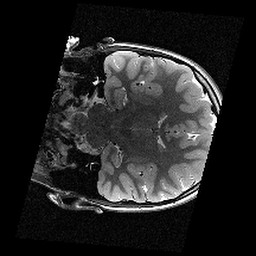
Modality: T2w
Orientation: coronal
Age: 11
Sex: female
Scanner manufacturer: siemens
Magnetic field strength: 3 T
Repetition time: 9.23 s
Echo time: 0.067 s